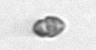
Label: Heterocapsa_rotundata